Question: last days I was browsing one of the apps in Android
and I found out an amazing list.

I Found that Custom 'ListView' Interesting.
When we click on the Text it shows me some 'Activity' and when we click on the Arrow on Right it shows me a dialog.
I want to learn this. Can anybody go through some Tutorials where this Custom List is explained. Please Friends. guide me.. Thanks alot
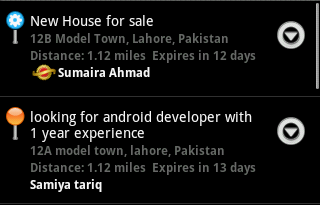
Answer: Hi Below Is Custom ListView Example
## First Create test.Java File below is code
'''
package com.test;
import java.util.ArrayList;
import android.app.Activity;
import android.os.Bundle;
import android.widget.ListView;
public class test extends Activity {
/** Called when the activity is first created. */
ArrayList<String> arrayString = new ArrayList<String>();
test_adapter adapter;
@Override
public void onCreate(Bundle savedInstanceState) {
super.onCreate(savedInstanceState);
setContentView(R.layout.main);
arrayString.add("TextView1");
arrayString.add("TextView2");
arrayString.add("TextView3");
arrayString.add("TextView4");
arrayString.add("TextView5");
ListView list = (ListView) findViewById(R.id.LIST);
adapter = new test_adapter(this, arrayString);
list.setAdapter(adapter);
}
}
'''
---
## Also Used below Class file test_adapter.java
'''
package com.test;
import java.util.ArrayList;
import android.app.Activity;
import android.view.LayoutInflater;
import android.view.View;
import android.view.ViewGroup;
import android.view.View.OnClickListener;
import android.widget.BaseAdapter;
import android.widget.Button;
import android.widget.RelativeLayout;
import android.widget.TextView;
import android.widget.Toast;
public class test_adapter extends BaseAdapter {
private Activity activity;
ArrayList<String> data = new ArrayList<String>();
private static LayoutInflater inflater = null;
public test_adapter(Activity a, ArrayList<String> d) {
activity = a;
data = d;
inflater = LayoutInflater.from(activity);
}
public int getCount() {
return data.size();
}
public Object getItem(int position) {
return position;
}
public long getItemId(int position) {
return position;
}
public static class ViewHolder {
public TextView txt1;
public Button btn1;
public RelativeLayout rel1;
}
public View getView(int position, View convertView, ViewGroup parent) {
View vi = convertView;
final ViewHolder holder;
if (convertView == null) {
vi = inflater.inflate(R.layout.listview, null);
holder = new ViewHolder();
holder.txt1 = (TextView) vi.findViewById(R.id.txt1);
holder.btn1 = (Button) vi.findViewById(R.id.btn1);
holder.rel1 = (RelativeLayout) vi.findViewById(R.id.rel1);
vi.setTag(holder);
} else
holder = (ViewHolder) vi.getTag();
holder.txt1.setText(data.get(position));
holder.rel1.setOnClickListener(new OnClickListener() {
@Override
public void onClick(View v) {
// TODO Auto-generated method stub
Toast
.makeText(activity, "Click On TextView",
Toast.LENGTH_LONG).show();
}
});
holder.btn1.setOnClickListener(new OnClickListener() {
@Override
public void onClick(View v) {
// TODO Auto-generated method stub
Toast.makeText(activity, "Click On Button", Toast.LENGTH_LONG)
.show();
}
});
return vi;
}
}
'''
---
## Used below layout files main.xml
'''
<LinearLayout xmlns:android="http://schemas.android.com/apk/res/android"
android:layout_width="fill_parent" android:layout_height="fill_parent">
<ListView android:layout_width="fill_parent" android:id="@+id/LIST"
android:layout_height="fill_parent" />
</LinearLayout>
'''
---
## Used listview.xml file
'''
<?xml version="1.0" encoding="utf-8"?>
<LinearLayout xmlns:android="http://schemas.android.com/apk/res/android"
android:layout_width="fill_parent" android:layout_height="wrap_content"
android:orientation="horizontal">
<RelativeLayout android:id="@+id/rel1" android:layout_width="wrap_content"
android:layout_height="wrap_content">
<TextView android:layout_width="wrap_content"
android:layout_height="wrap_content" android:id="@+id/txt1"
android:text="Test Description"></TextView>
</RelativeLayout>
<RelativeLayout android:layout_width="fill_parent"
android:layout_height="wrap_content">
<Button android:id="@+id/btn1" android:layout_width="wrap_content"
android:layout_height="wrap_content" android:text="ClickHere"
android:layout_alignParentRight="true"></Button>
</RelativeLayout>
</LinearLayout>
'''
---
Used Above Code and you will get display toast message and you can changed as per you requirement.